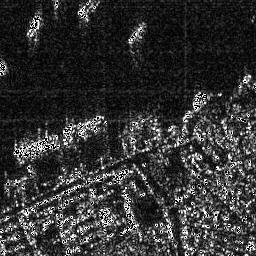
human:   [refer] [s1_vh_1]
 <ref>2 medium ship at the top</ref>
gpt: <box>[[48, 7, 57, 17, 0]], [[29, 0, 40, 7, 0]]</box>